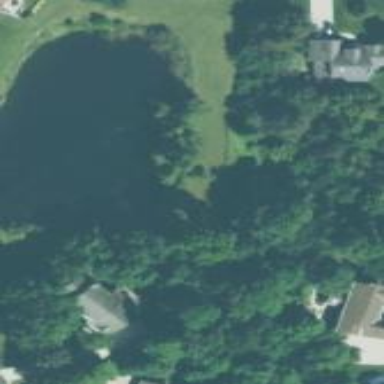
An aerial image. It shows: Peaceful pond surrounded by nature.